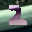
Label: 2